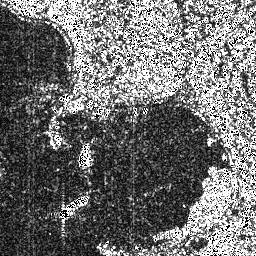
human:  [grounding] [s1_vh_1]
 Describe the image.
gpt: In the satellite image, there is  <ref>1 medium ship </ref> <box>[[21, 74, 35, 85, 0]]</box> located at bottom left,  <ref>1 small ship </ref> <box>[[29, 54, 35, 65, 0]]</box> located at center.